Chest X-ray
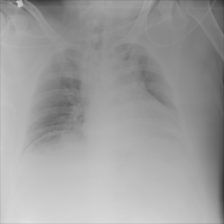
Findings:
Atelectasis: negative
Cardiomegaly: negative
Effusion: negative
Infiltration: negative
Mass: negative
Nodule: negative
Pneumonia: negative
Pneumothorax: negative
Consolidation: negative
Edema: negative
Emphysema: negative
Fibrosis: negative
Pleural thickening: negative
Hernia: negative